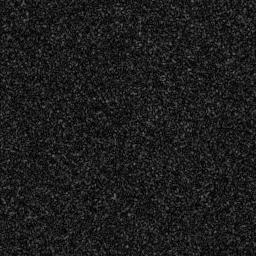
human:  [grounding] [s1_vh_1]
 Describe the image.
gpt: In the satellite image, there is  <ref>1 medium ship </ref> <box>[[88, 46, 97, 71, 0]]</box> located at right.